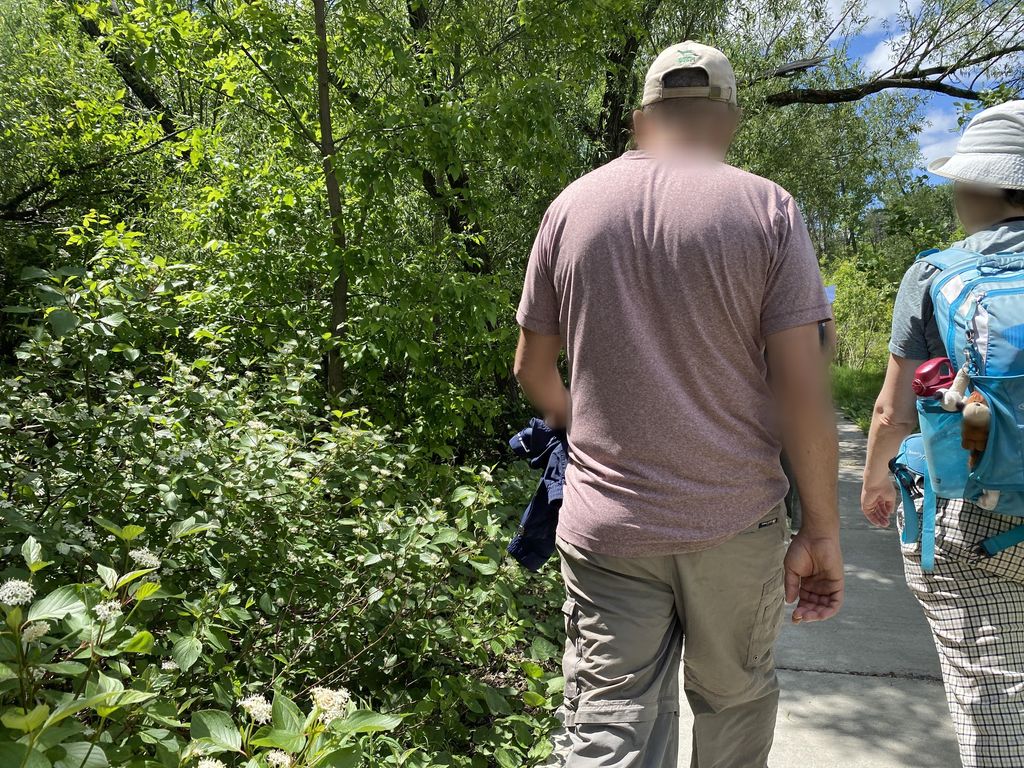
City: montreal